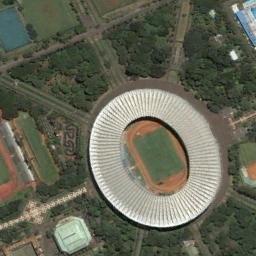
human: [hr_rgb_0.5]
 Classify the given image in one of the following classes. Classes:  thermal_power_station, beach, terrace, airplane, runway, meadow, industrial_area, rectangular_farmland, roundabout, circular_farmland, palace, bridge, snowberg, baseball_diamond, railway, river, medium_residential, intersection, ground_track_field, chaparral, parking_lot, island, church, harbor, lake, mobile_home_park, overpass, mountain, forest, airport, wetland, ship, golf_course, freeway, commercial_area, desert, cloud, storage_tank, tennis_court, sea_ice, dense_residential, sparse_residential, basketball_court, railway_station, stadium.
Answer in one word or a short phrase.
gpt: stadium